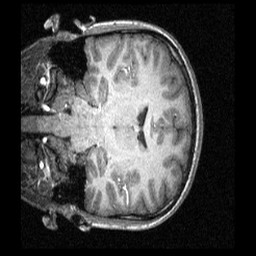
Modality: T1w
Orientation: coronal